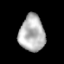
Tissue: lung
Cell type: Others
Senescence score: 0.2
Nuclear area (px): 902
Mean DAPI intensity: 182.024